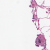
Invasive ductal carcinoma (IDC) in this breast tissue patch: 0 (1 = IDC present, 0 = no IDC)